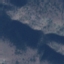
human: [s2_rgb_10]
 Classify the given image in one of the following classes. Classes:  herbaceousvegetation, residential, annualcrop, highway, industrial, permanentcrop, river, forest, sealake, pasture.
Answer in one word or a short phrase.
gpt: HerbaceousVegetation